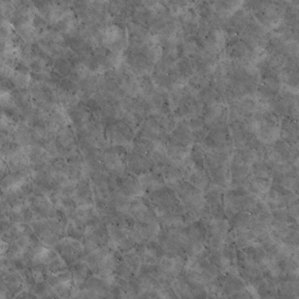
Label: non_frost